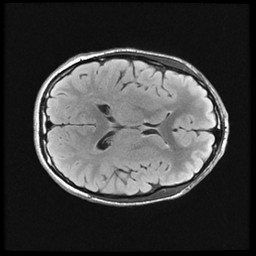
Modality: FLAIR
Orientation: axial
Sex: male
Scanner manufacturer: ge
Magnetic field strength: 3 T
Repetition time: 9 s
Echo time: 0.1216 s